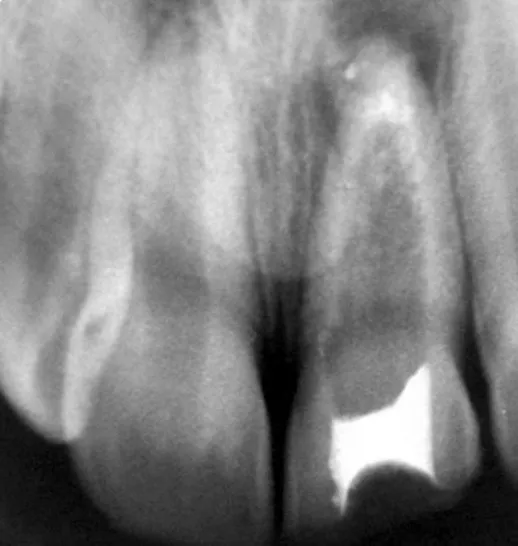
IOPA showing placement of mineral trioxide aggre gate at the apex and closure with temporary material.
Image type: radiology (x_ray)